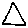
Label: triangle